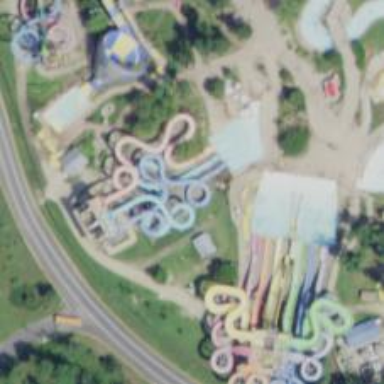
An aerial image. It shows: Tourism attraction featuring water slide.